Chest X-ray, PA view. Patient: 31 years old, sex M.
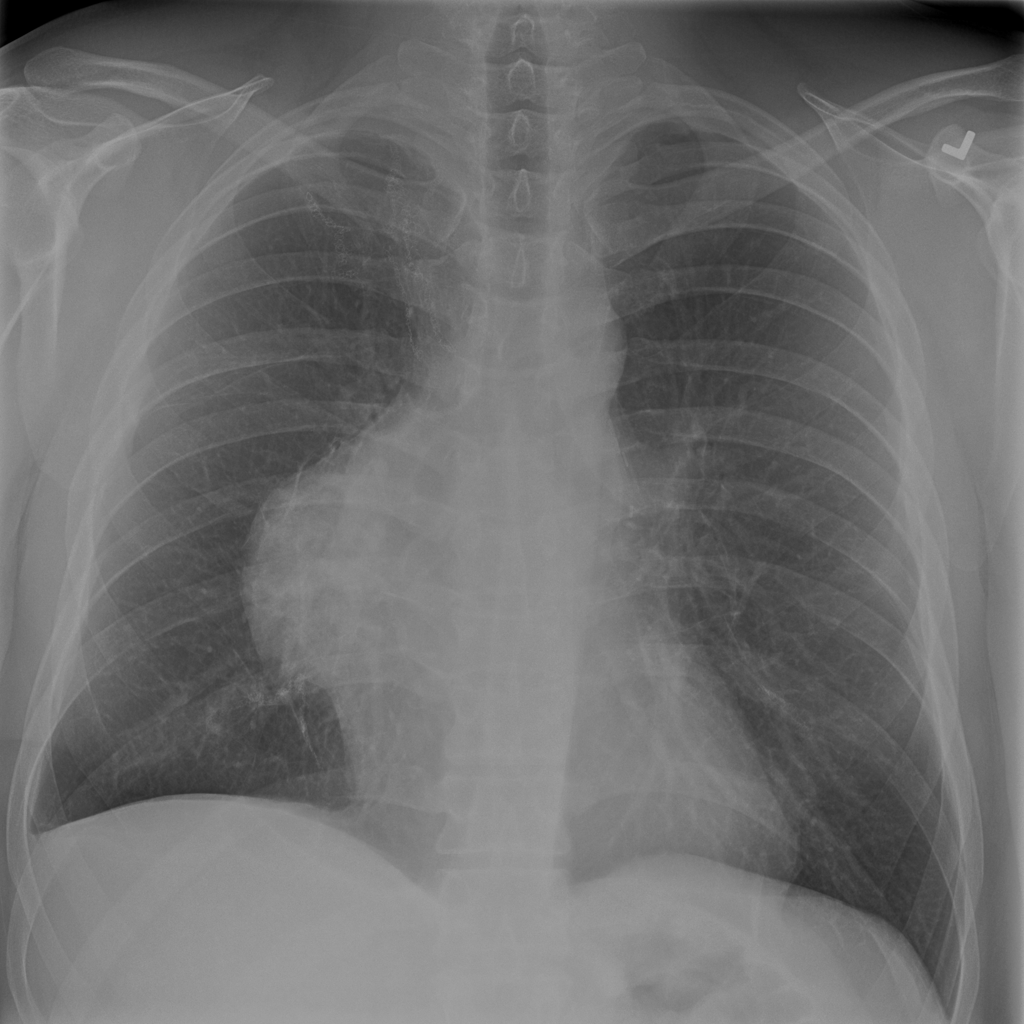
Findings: No Finding